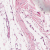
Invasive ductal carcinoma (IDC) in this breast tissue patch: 0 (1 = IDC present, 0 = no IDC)